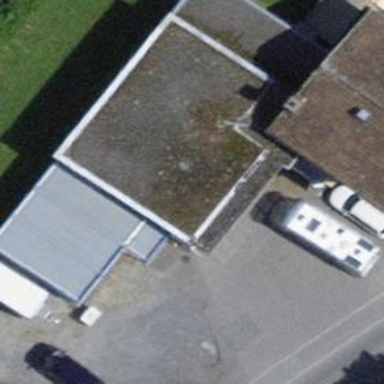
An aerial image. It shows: Car repair shop.